Question: I am trying to track 'pageviews' with 'Google Analytics' but I keep getting an error on the import. I have listed in the code below where the errors are.
I also have put the jar file in the java build path and added the two lines in the 'Android Manifest'.
My question is how to get the below code to compile correctly.
'''
import com.google.android.apps.analytics.GoogleAnalyticsTracker; //Error: "The import com.google.android.apps cannot be resolved"
public class MainMenu extends Activity {
GoogleAnalyticsTracker tracker; //Error: "The import com.google.android.apps cannot be resolved to a type"
final Context context = this;
@Override
public void onCreate(Bundle savedInstanceState) {
super.onCreate(savedInstanceState);
requestWindowFeature(Window.FEATURE_NO_TITLE);
setContentView(R.layout.mainmenumain);
tracker = GoogleAnalytics.getInstance();
tracker.startSession("UA-38788135-1", this);
btn1.setOnClickListener(new OnClickListener() {
public void onClick(View arg0) {
tracker.trackPageView("/Categories"); //Error: "The import com.google.android.apps cannot be resolved to a type"
Intent intent = new Intent(MainMenu.this, Categories.class);
startActivity(intent);
}
});
btn2.setOnClickListener(new OnClickListener() {
public void onClick(View arg0) {
tracker.trackPageView("/Highscores"); //Error: "The import com.google.android.apps cannot be resolved to a type"
Intent intent = new Intent(MainMenu.this, Highscores.class);
startActivity(intent);
}
});
btn3.setOnClickListener(new OnClickListener() {
public void onClick(View arg0) {
tracker.trackPageView("/About"); //Error: "The import com.google.android.apps cannot be resolved to a type"
Intent intent = new Intent(MainMenu.this, About.class);
startActivity(intent);
}
});
btn4.setOnClickListener(new OnClickListener() {
public void onClick(View arg0) {
tracker.trackPageView("/ComingSoon"); //Error: "The import com.google.android.apps cannot be resolved to a type"
Intent intent = new Intent(MainMenu.this, ComingSoon.class);
startActivity(intent);
}
});
}
'''

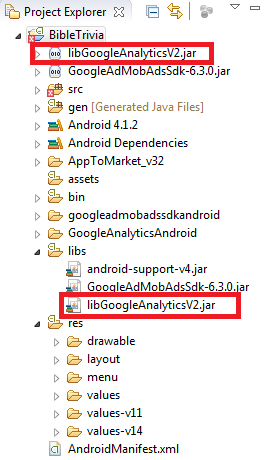
Answer: You are trying to track Button clicks in google analytics but don't use trackPageView inside onClick() to track button events
'''
btn1.setOnClickListener(new OnClickListener() {
public void onClick(View arg0) {
tracker.trackPageView("/Categories"); //Error: "The import com.google.android.apps cannot be resolved to a type"
Intent intent = new Intent(MainMenu.this, Categories.class);
startActivity(intent);
}
});
'''
Use this code for Button events tracking inside onClick() instead of above onClick() code
'''
GaTracker.trackEvent("Your Buttons Category", "Your event name", "", 0L);
GAServiceManager.getInstance().dispatch();
'''
Declare
'''
private Tracker GaTracker;
private GoogleAnalytics GaInstance;
'''
Inside onCreate() method use
'''
GaInstance = GoogleAnalytics.getInstance(this);
GaTracker = GaInstance.getTracker("YOUR UA-Here");
GaTracker.sendView("/YourActivity"); // Include this line if you want to track page view
'''